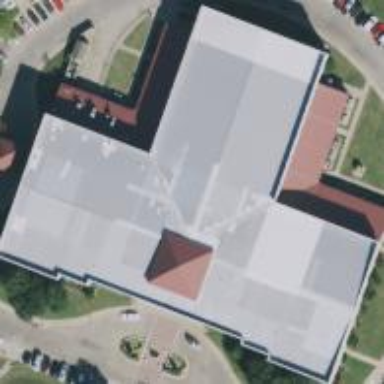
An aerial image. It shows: Building part with flat roof.